Question: Its been hours now that I've been stuck in this problem, does anyone know how to show a context menu every time the user clicks on the google chrome extension.
I managed to display the menu with my default_popup, but I found out that I should implement this on a context menu.
Here's the image:

I have this following code
manifest.json
'''
{
"name": "Hello Toolbar",
"version": "1.0",
"manifest_version": 2,
"description": "A Toolbar that helps.",
"browser_action": {
"default_icon": "icon.png"
},
"background": {
"scripts": ["background.js"]
},
"permissions": [
"cookies",
"http://*/*",
"tabs",
"contextMenus"
]
}
'''
background.js
'''
chrome.browserAction.onClicked.addListener( function(tab){
chrome.contextMenus.create({"title": "Test parent item", "contexts": ['page']});
});
'''
but it doesn't work.
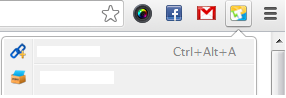
Answer: I think that your expectation of the <URL>.
In the screencast below, I show the expected behaviour for your code.

- -
If you want a "popup" to appear on click, use the '"default_popup"' entry in the '"browser_action"' section of the manifest file. Then, the following shows up:

You can use CSS to get the popup to look like a "context menu". The <URL>.